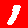
Digit: 1